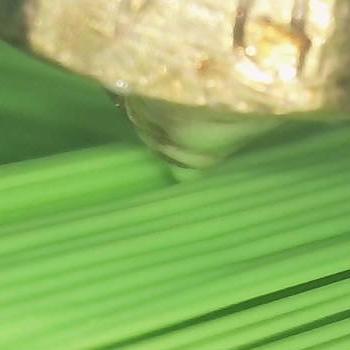
Flow rate: 158%